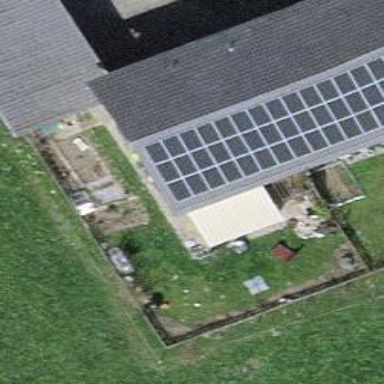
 consisting of solar photovoltaic panels."